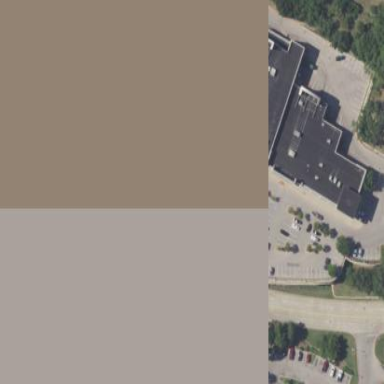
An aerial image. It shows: Retail building.